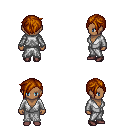
a pixel art fantasy rpg character, female body template, human, dark skin, white robe, metal pants, brunette pixie cut hairstyle, maroon shoes, four views (front, back, left, right), 2x2 character sprite sheet, small pixel art, hard edges, no anti-aliasing